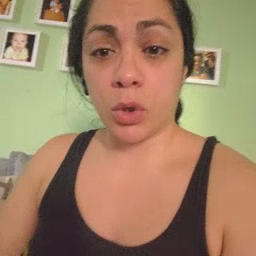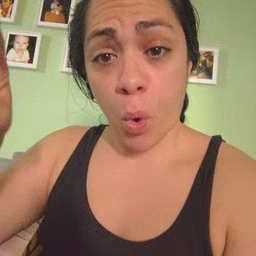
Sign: for